Field crop: maize
Growth stage: 2
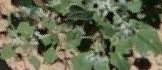
Species: chenopodium